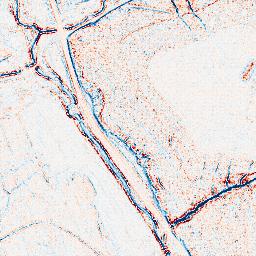
Category: edge_preserving
Decomposition family: bilateral
Decomposition parameters: d: 5
sigma_color: 50
sigma_space: 150
Upsampling method: sinc_blackman
Upsampling parameters: scale: 8
kernel_size: 16
Upsampling scale: 8